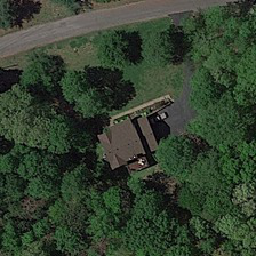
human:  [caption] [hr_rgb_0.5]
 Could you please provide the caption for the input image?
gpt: a wide road through the woods .

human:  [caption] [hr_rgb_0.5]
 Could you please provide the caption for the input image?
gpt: On the straight side of the road was a house with a gray roof covered with trees.

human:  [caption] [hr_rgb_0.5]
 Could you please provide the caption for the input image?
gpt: the tree is surrounded by a grey roof, by the roadside .

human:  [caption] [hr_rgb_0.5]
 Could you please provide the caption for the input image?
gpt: In the middle of the road was a grey roof covered with wood.

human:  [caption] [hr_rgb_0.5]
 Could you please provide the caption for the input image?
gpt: There was a house on the straight side of the road with a grey roof covered with trees.